Question: I have added a form to a WPF project as a settings dialog. I have text boxes set to 3d border and buttons set to standard appearance. This is my result.

Is there a reason why the form inside a WPF is rendering like this?
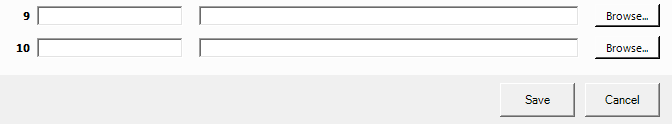
Answer: Open the of your project and override the method of the class. So your class should look like this:
'''
public partial class App : Application
{
protected override void OnStartup(StartupEventArgs e)
{
base.OnStartup(e);
System.Windows.Forms.Application.EnableVisualStyles();
}
}
'''
this should make your look better in your WPF application.